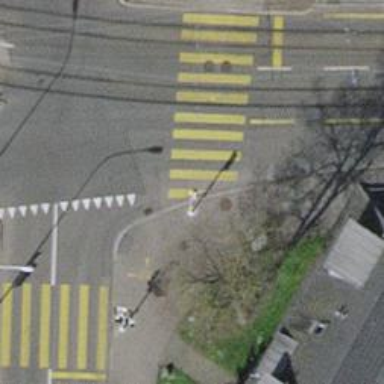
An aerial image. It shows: Crossing with zebra markings controlled by traffic signals.